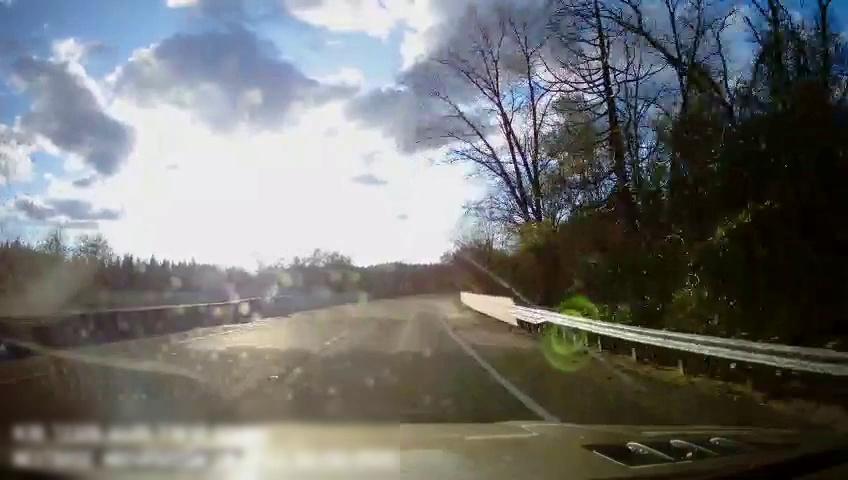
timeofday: Day
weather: Sunny
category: Drivable Space
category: Lanes | Alternate Lane
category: Lanes | Current Lane
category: Lanes | Current Lane